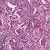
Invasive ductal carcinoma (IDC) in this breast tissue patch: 1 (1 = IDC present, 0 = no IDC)